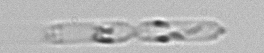
Label: Cerataulina_pelagica